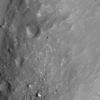
Label: not_dusty